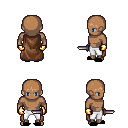
a pixel art fantasy rpg character, male body template, human, dark skin, brown cape, white pants, plain hairstyle, gold gloves, black slippers, dagger, four views (front, back, left, right), 2x2 character sprite sheet, small pixel art, hard edges, no anti-aliasing